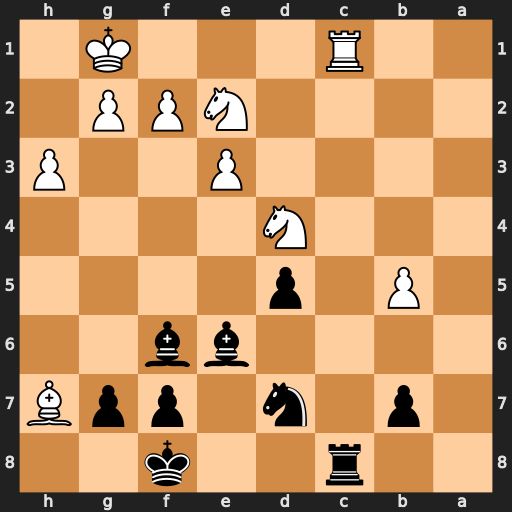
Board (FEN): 2r2k2/1p1n1ppB/4bb2/1P1p4/3N4/4P2P/4NPP1/2R3K1
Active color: b
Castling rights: -
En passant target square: -
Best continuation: Rxc1+ Nxc1 Bxd4 exd4 g6